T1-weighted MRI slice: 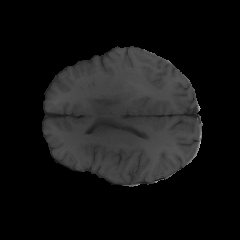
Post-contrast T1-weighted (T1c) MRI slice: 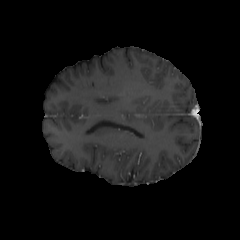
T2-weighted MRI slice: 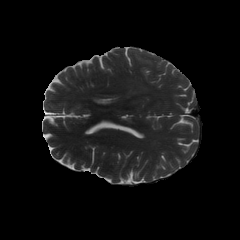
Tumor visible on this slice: yes